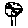
Label: tree